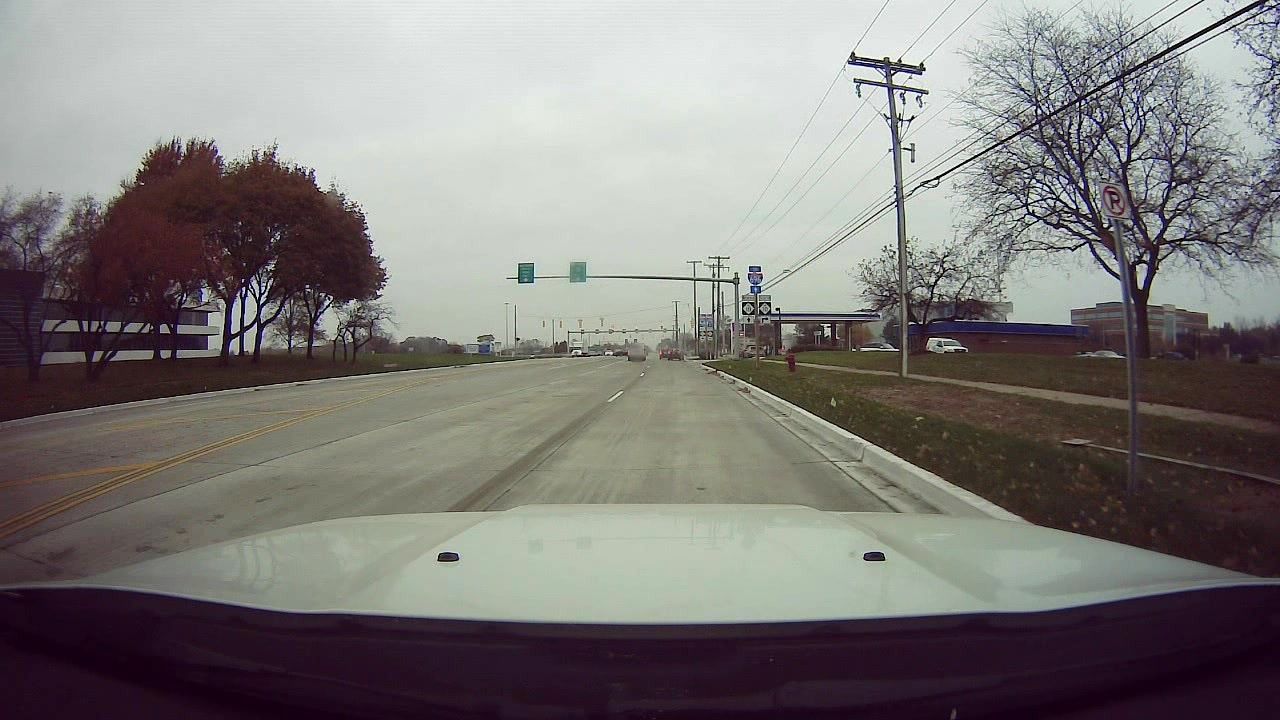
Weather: cloudy
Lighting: day
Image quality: good
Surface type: driving surface
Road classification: footway
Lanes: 6, 4, 5
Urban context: low density rural
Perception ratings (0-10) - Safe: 0.51, Lively: 2.92, Beautiful: 1.57, Boring: 3.99, Depressing: 6.74, Wealthy: 0.48